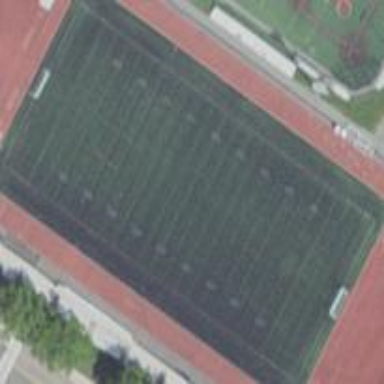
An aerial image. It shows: American football pitch.